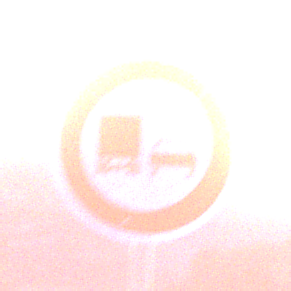
Verkehrszeichen: UeberholverbotKraftfahrzeuge
Umgebung: Outdoor, Nature
Tageszeit: Dawn
Wetter: PartlyCloudy
Licht: Natural
Jahreszeit: NotSpecified
Kontrast: MediumContrast